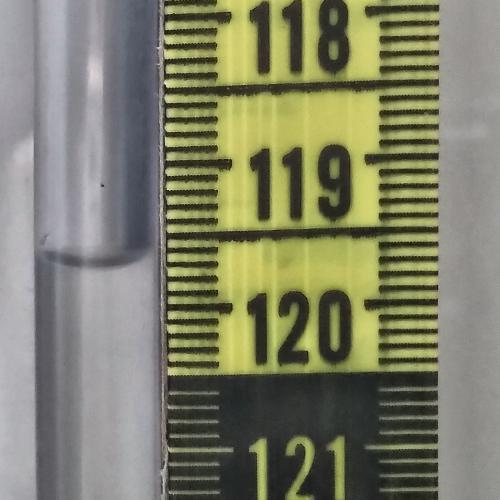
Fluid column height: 119.7 cm